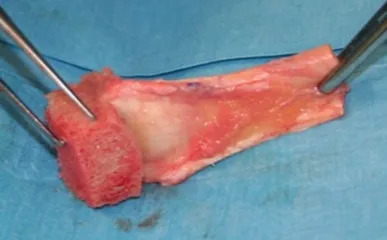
Which is inserted in order to reinforce the rotator cuff.
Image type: medical_photograph (other_medical_photograph)